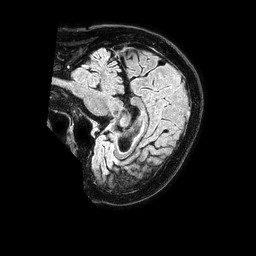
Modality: FLAIR
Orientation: sagittal
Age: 72
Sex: female
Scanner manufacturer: philips
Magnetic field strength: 1.5 T
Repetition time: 4.8 s
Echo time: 0.3 s